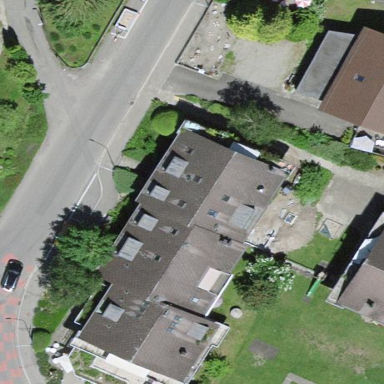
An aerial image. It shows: Residential building.